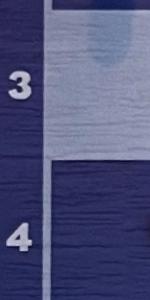
Label: Empty